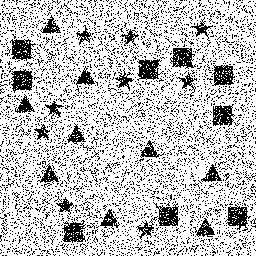
Squares: 9
Triangles: 9
Stars: 9
Total shapes: 27